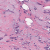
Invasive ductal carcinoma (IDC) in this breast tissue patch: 1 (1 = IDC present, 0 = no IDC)